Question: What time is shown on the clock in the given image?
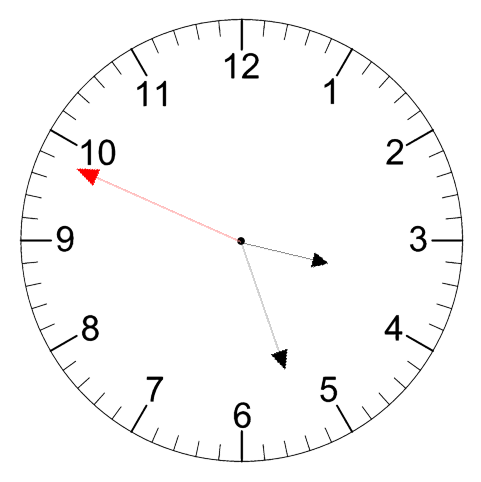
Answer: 03:26:49